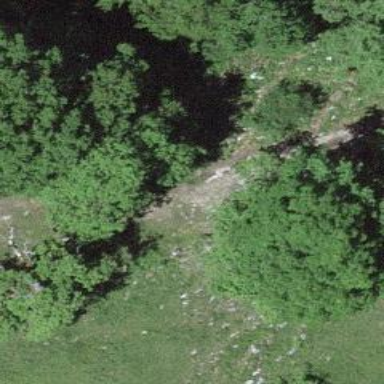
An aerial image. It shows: Path on the ground.